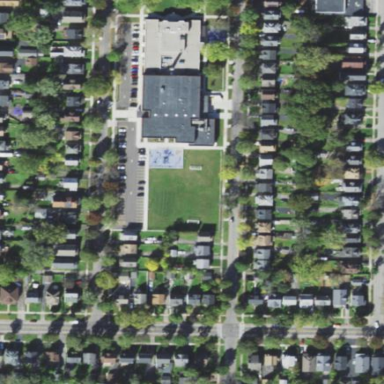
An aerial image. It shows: School.